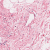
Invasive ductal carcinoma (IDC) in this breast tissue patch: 0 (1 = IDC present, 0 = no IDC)